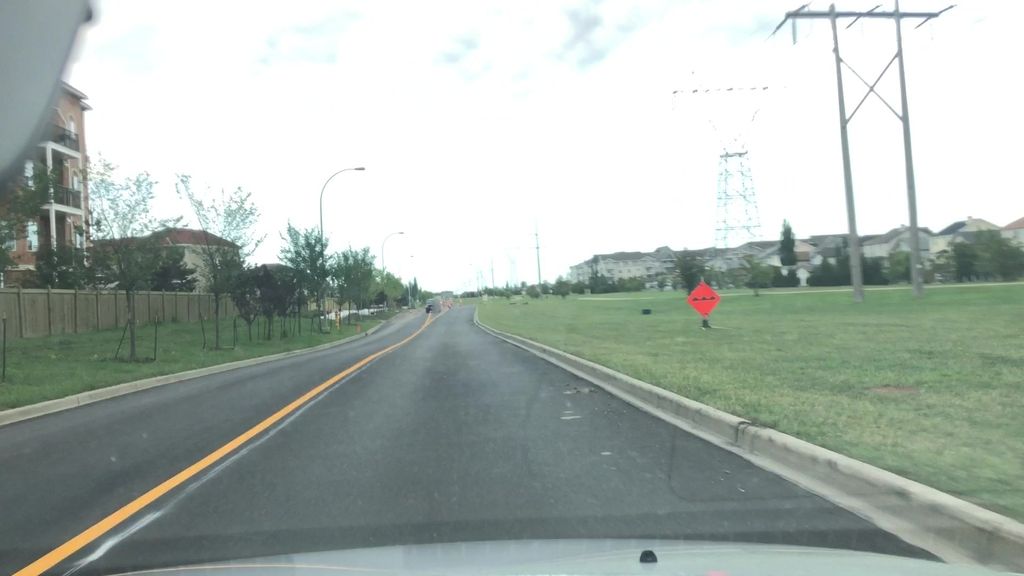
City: edmonton